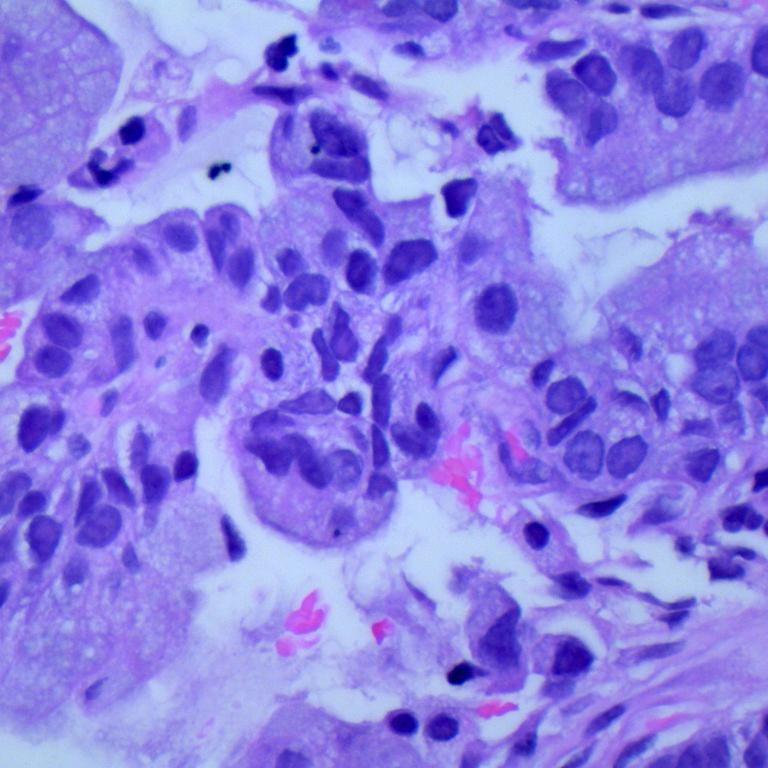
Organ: lung
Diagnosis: adenocarcinomas